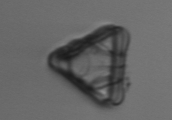
Label: Biddulphia